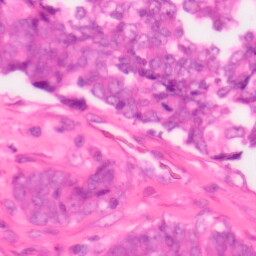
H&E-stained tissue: Colon